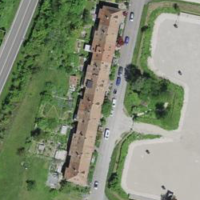
EUNIS habitat code: 55
Species observed at this site:
Dipsacus fullonum
Echium vulgare